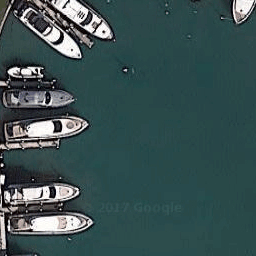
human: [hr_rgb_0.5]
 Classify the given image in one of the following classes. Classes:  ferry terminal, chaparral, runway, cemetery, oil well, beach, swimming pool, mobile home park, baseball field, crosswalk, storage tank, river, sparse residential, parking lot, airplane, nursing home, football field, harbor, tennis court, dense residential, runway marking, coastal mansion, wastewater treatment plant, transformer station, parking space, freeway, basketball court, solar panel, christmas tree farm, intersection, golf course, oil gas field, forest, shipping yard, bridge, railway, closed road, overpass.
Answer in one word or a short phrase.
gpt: harbor